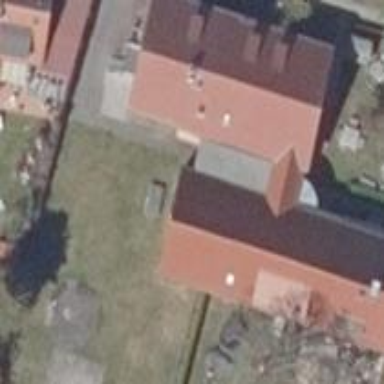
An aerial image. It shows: Detached building.